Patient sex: F
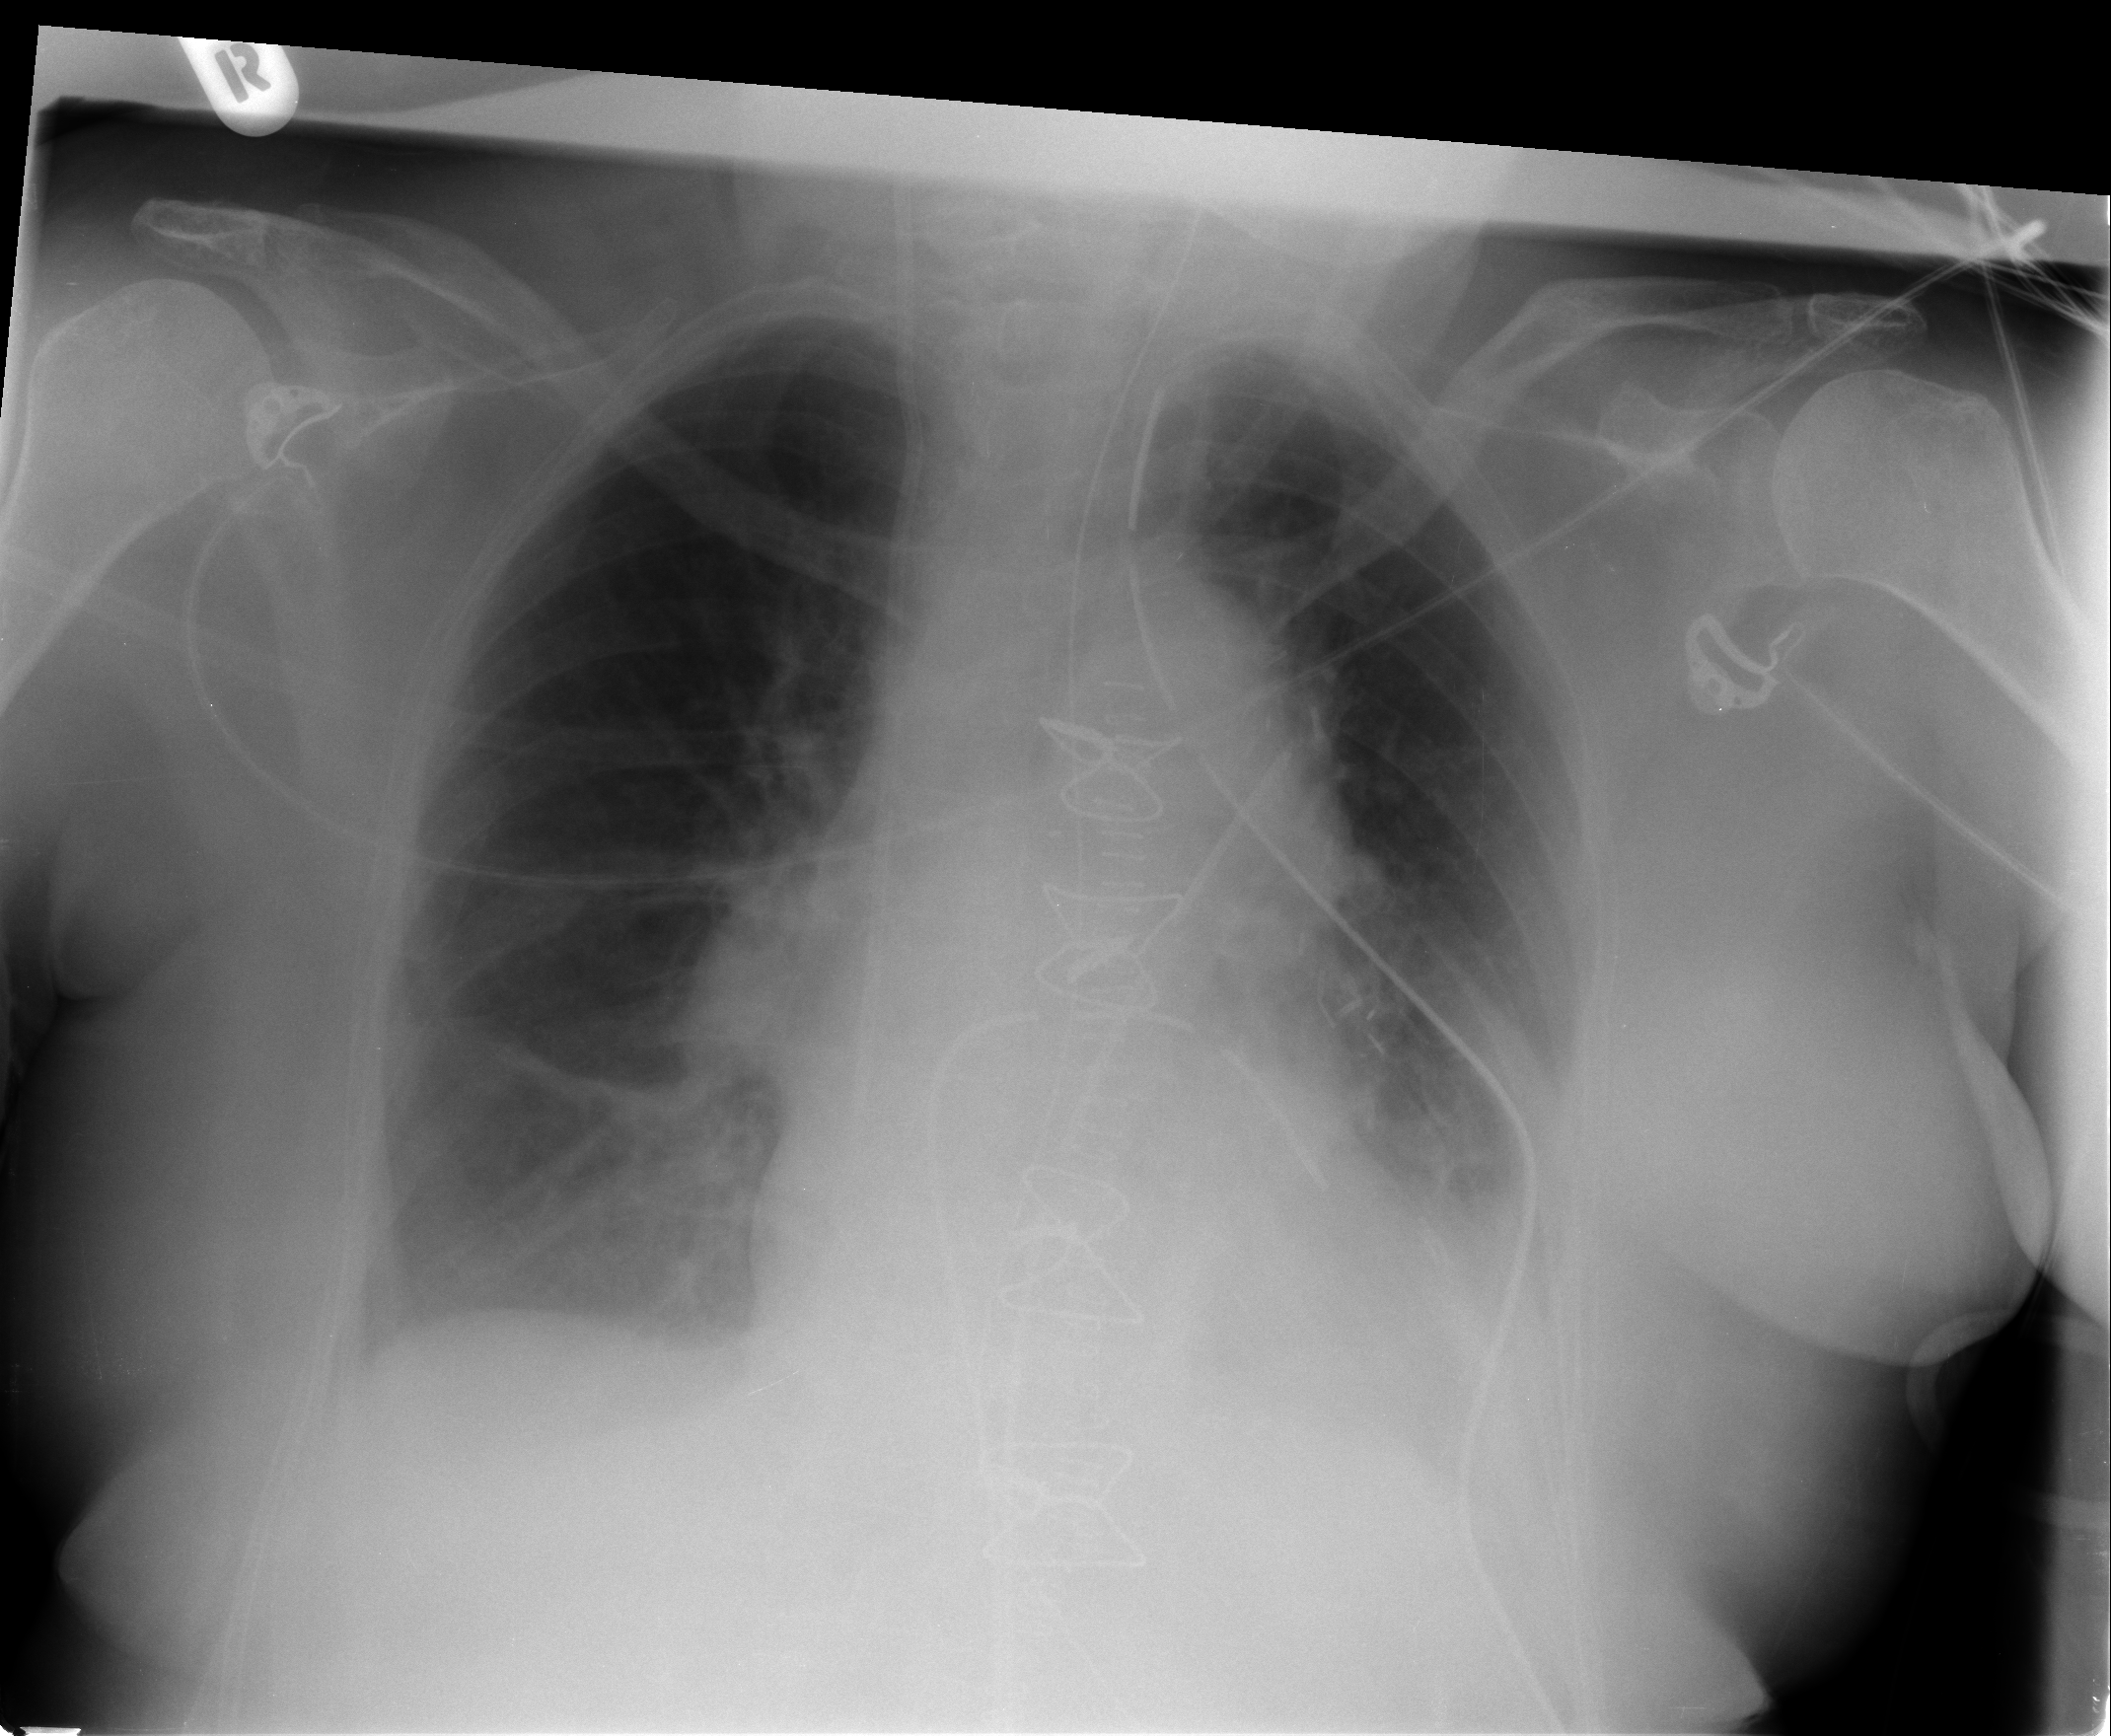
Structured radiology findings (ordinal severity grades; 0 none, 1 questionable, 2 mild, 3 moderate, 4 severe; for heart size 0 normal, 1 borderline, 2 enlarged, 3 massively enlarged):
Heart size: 0
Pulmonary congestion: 2
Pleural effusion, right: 2
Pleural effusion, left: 2
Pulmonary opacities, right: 1
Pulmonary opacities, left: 2
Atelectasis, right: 2
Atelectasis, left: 2